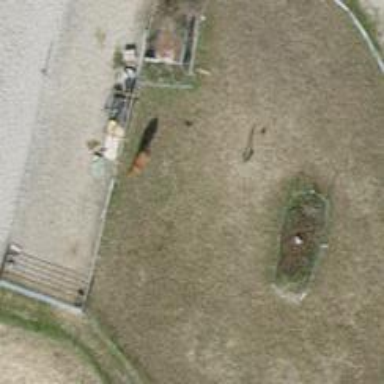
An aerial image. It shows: Fence.